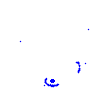
Particle: pion